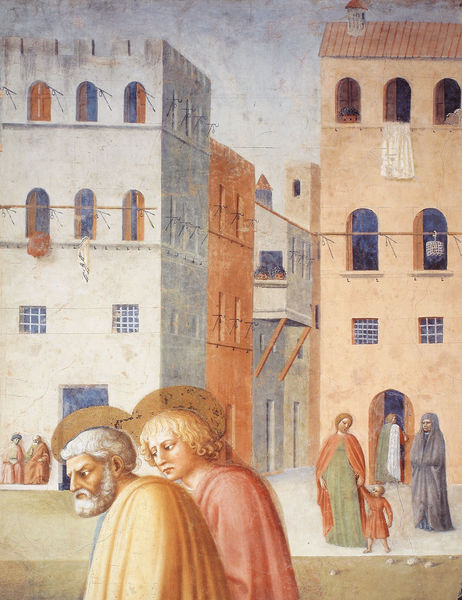
Titel: Fresken der Cappella Brancacci in S. Maria del Carmine
Künstler: Masolino da Panicale
Standort: Florenz, S. Maria del Carmine, Cappella Brancacci (EU - I - Toskana)
Schlagwörter: blau, mann, umhang, gelb, grün, stadt, wäsche, ausschnitt, fenster, frau, grau, hut, männer, orange, strasse, gras, haus, rot, tuch, wiese, häuser, gitter, boden, gewand, kind, mutter, paar, traurig, ansicht, fassade, italien, perspektive, tag, korb, bögen, erker, nonne, heiligenschein, mittelalter, heilige, bauwerk, italienisch, geb, tagsüber, gelnder, balke